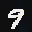
Label: 9